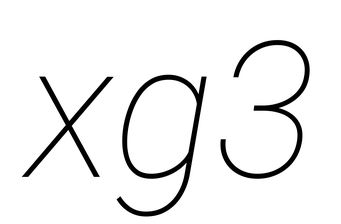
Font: Roboto-Italic_Thin_Italic